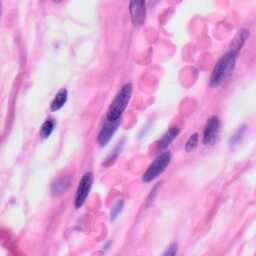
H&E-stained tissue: Skin